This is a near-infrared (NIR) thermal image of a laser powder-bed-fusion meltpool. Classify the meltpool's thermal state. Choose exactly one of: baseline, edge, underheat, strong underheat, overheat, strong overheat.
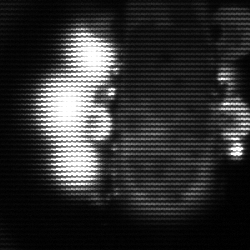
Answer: strong underheat